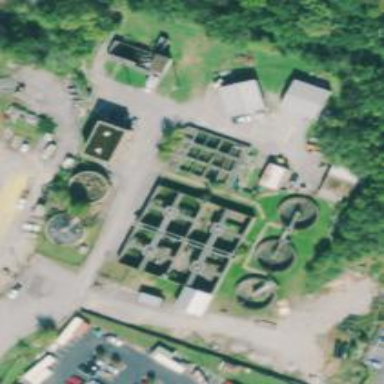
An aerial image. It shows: View of wastewater plant.